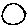
Label: circle